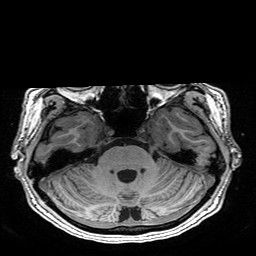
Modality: T1w
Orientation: coronal
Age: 22
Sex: female
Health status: healthy
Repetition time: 2.53 s
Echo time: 0.0034 s